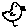
Label: bird